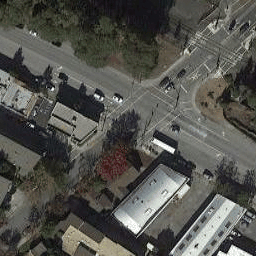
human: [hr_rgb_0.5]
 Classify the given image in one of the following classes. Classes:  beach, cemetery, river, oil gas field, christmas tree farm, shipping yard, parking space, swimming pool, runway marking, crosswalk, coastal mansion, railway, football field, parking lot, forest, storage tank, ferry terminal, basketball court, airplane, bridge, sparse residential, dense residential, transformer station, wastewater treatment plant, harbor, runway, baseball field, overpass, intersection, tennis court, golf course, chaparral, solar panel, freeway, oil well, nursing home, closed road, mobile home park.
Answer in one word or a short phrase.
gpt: intersection